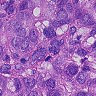
Metastatic tissue present: yes